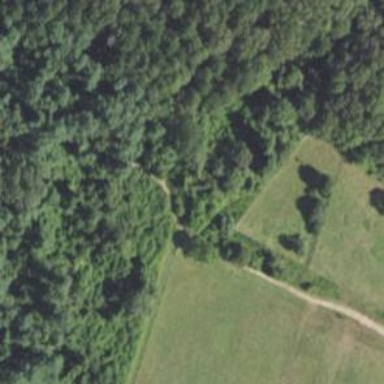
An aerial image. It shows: Path.